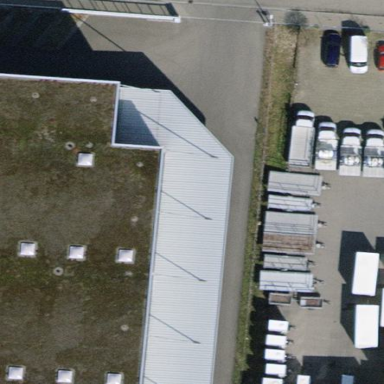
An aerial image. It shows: View of roof of building.